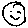
Label: smiley face